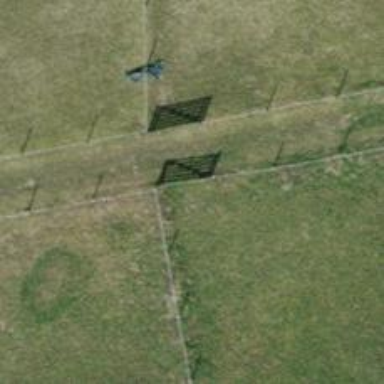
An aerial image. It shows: Gate.